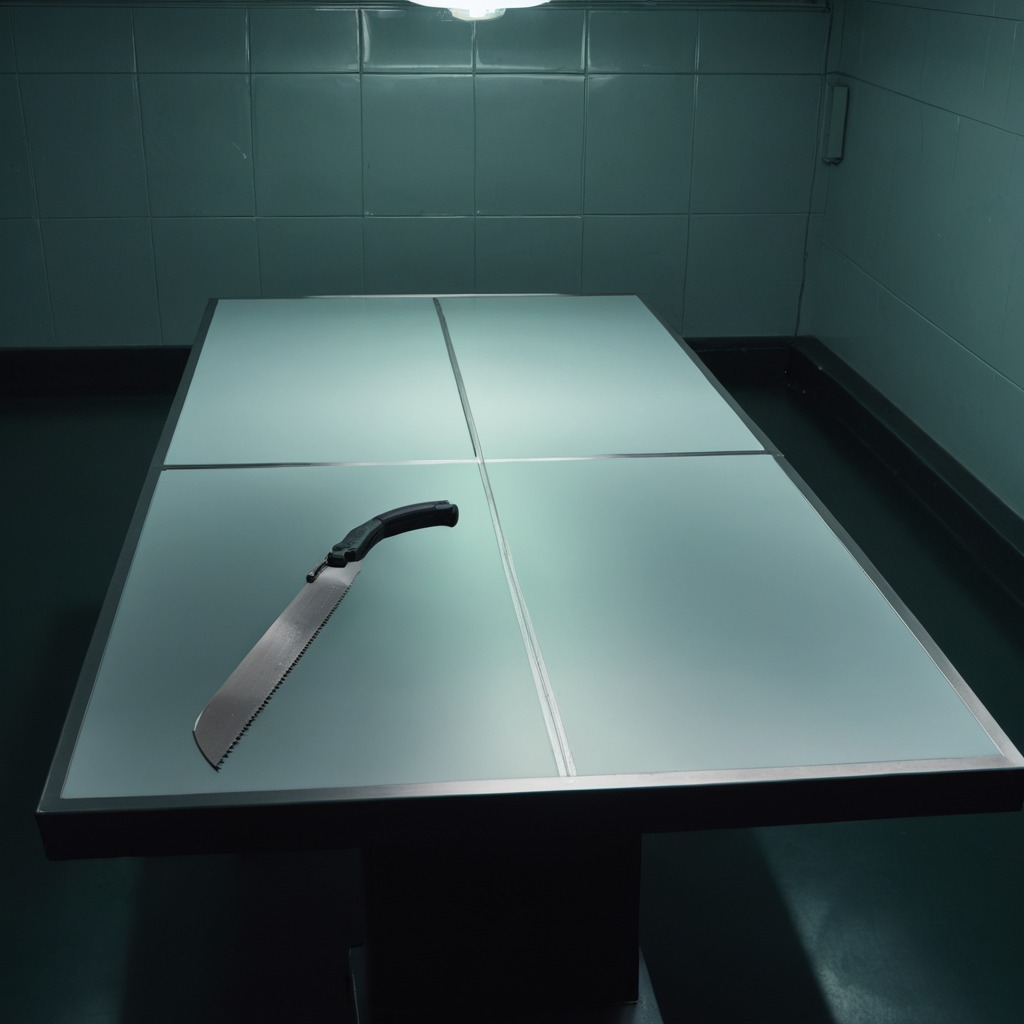
A metal saw lies on a clean empty table in a railway signal maintenance room.